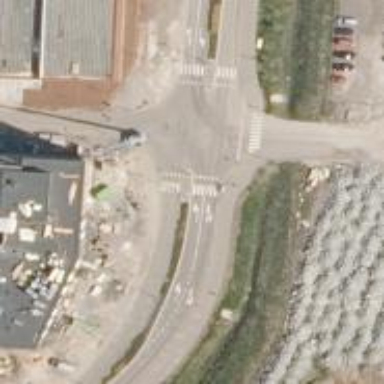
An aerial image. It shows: Asphalt cycleway with crossing.